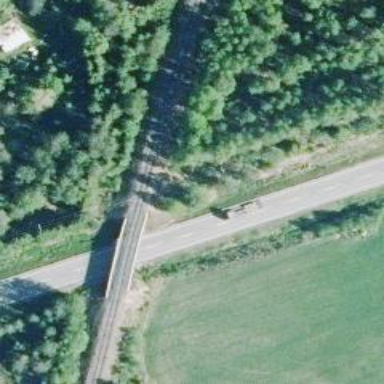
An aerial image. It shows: Bridge over railway track of class A.